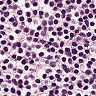
Metastatic tissue present: no